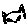
Label: cat